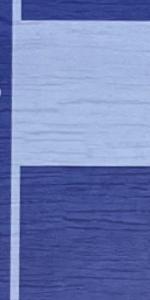
Label: Empty